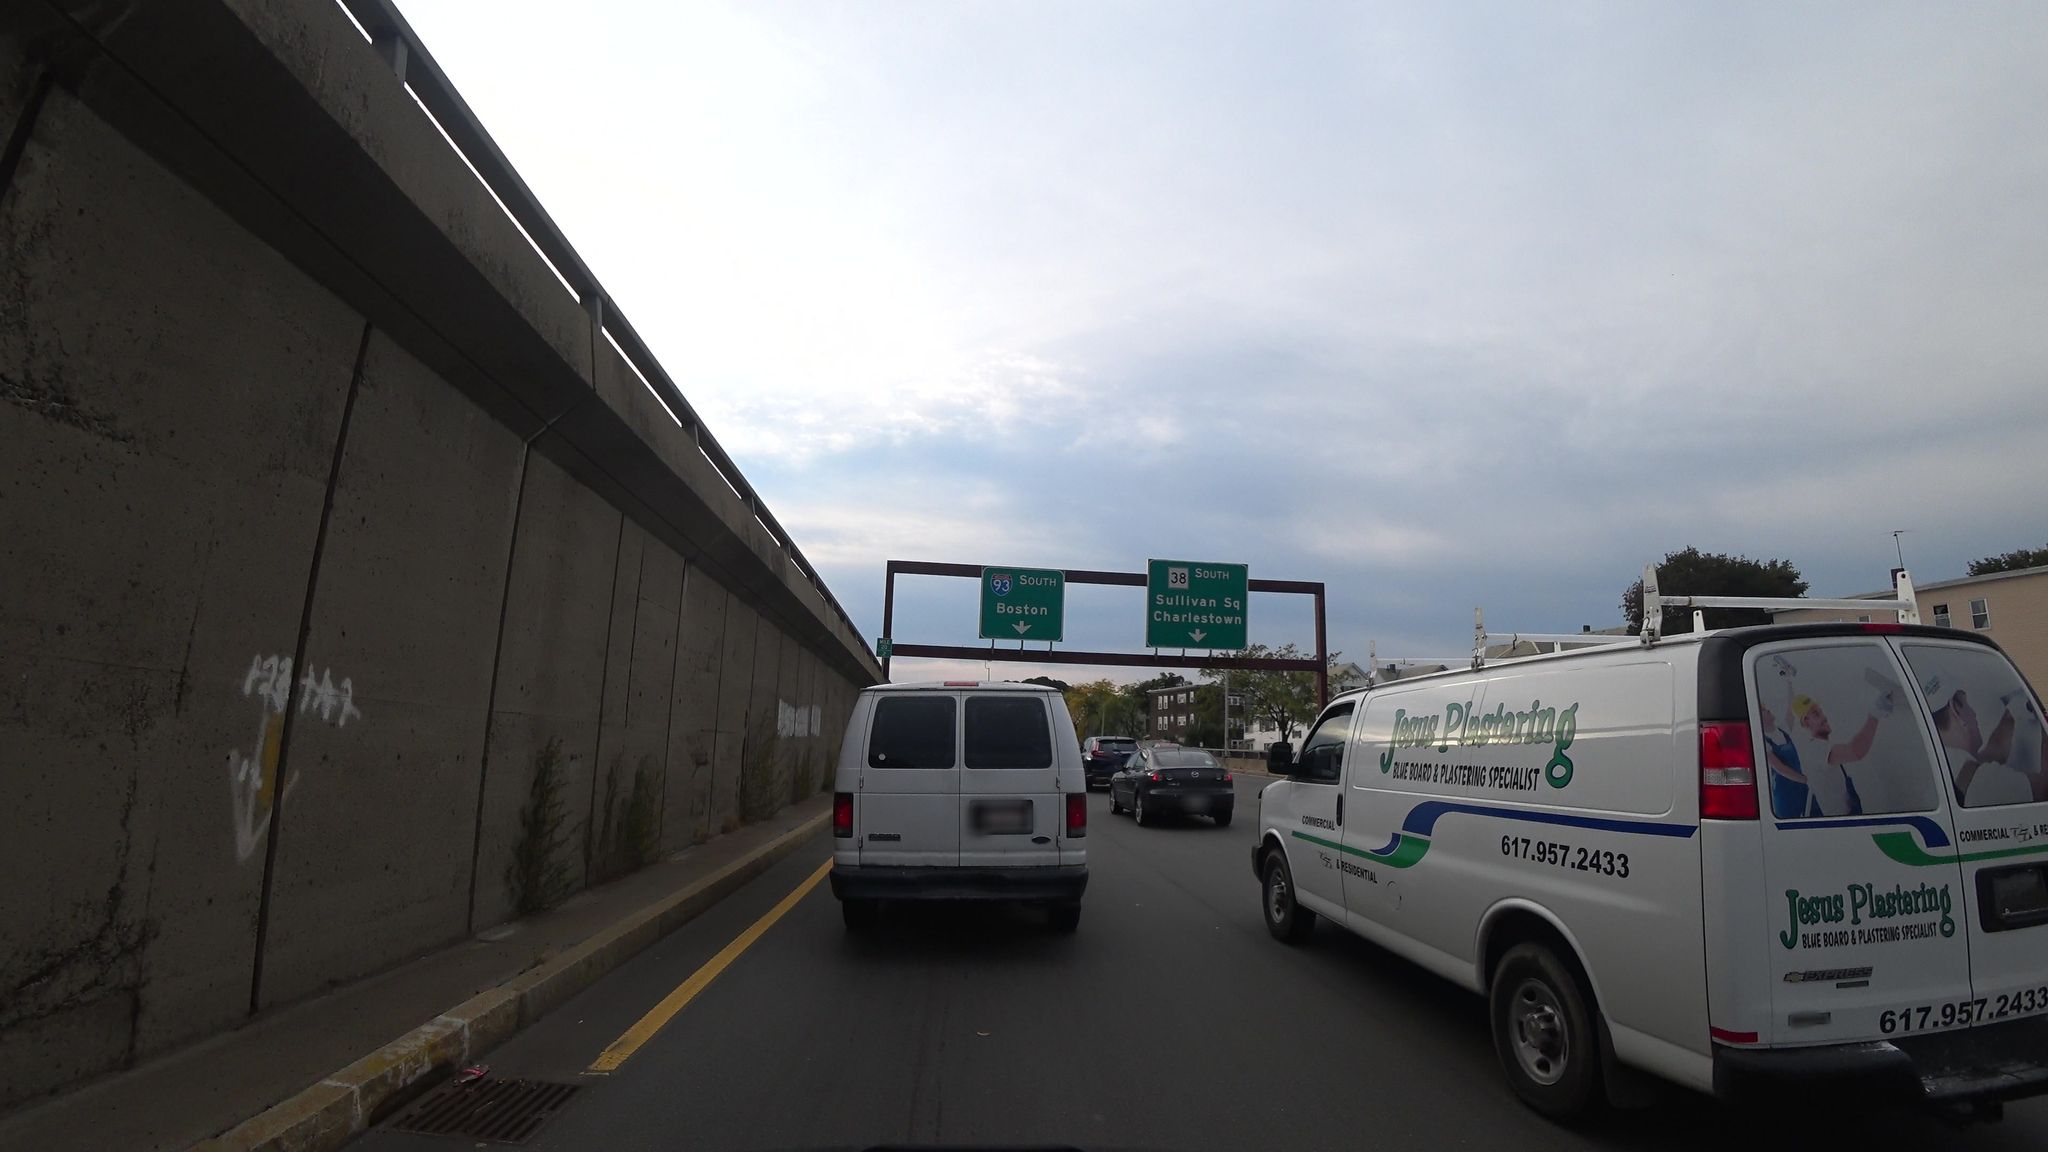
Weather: cloudy
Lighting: day
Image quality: good
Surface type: driving surface
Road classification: motorway_link
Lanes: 2, 1
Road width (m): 15.2
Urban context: urban centre
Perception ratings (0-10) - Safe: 2.97, Lively: 3.78, Beautiful: 2.79, Boring: 4.39, Depressing: 5.67, Wealthy: 7.29